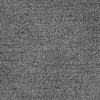
Atmospheric dust classification: dusty